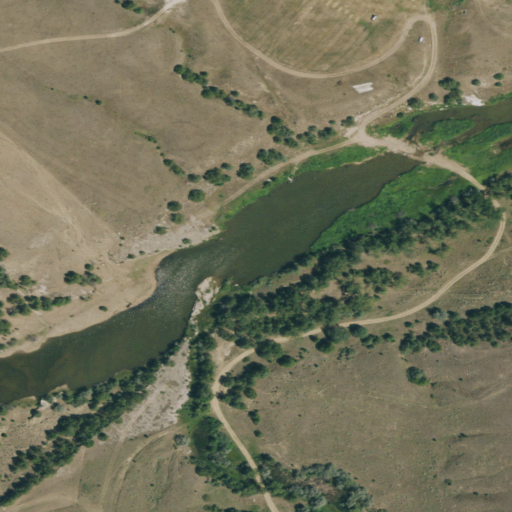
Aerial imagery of valley in South Dakota named Horse Camp Draw containing grassland, shrub, evergreen forest, open water, herbaceous wetlands, mixed forest, and woody wetlands